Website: bh-photo
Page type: address-validator
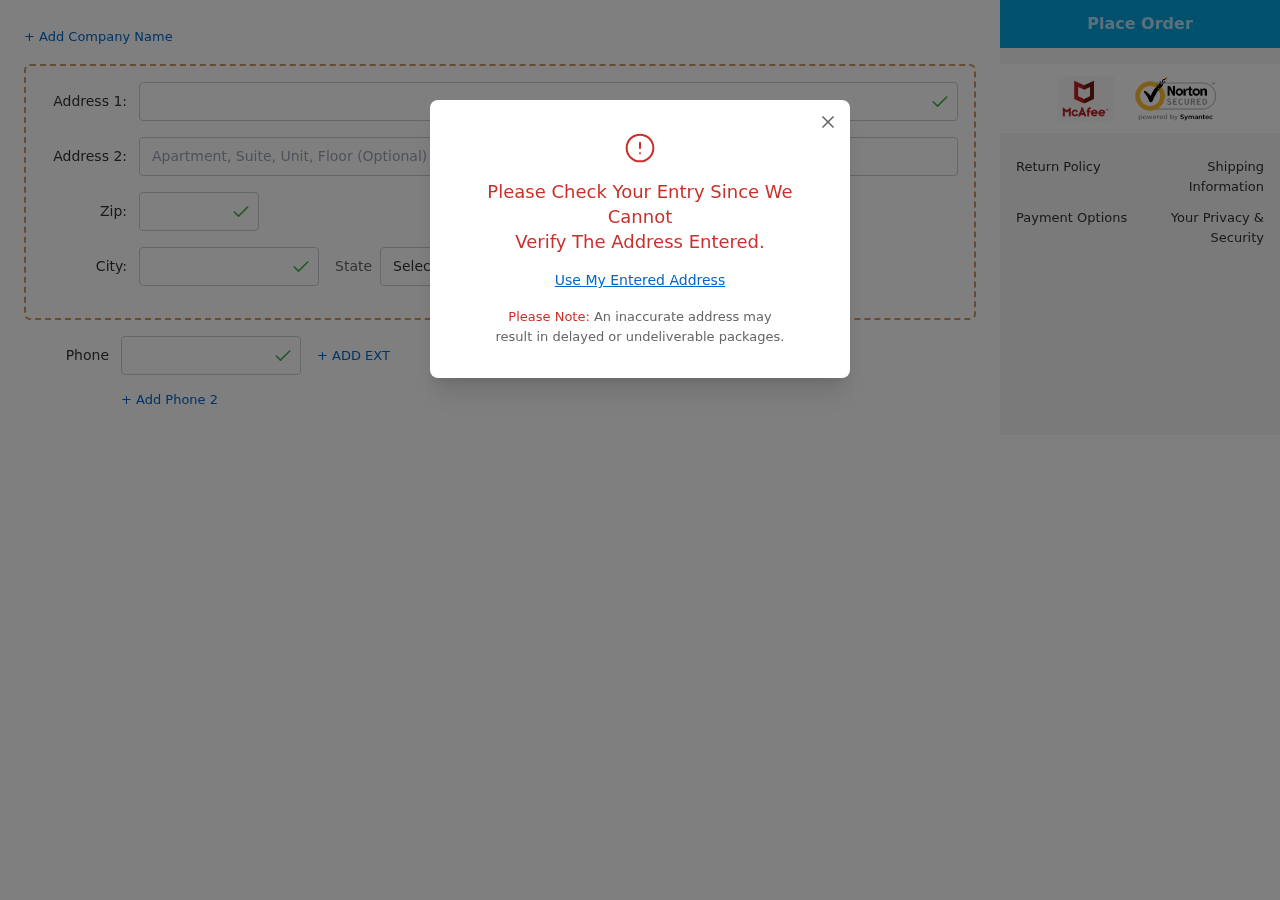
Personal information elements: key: PII_CITY
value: East Deniseville
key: PII_PHONE
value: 4746138620
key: PII_POSTCODE
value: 30964
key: PII_STATE_ABBR
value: ID
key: PII_STREET
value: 86637 John Highway